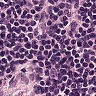
Metastatic tissue present: no